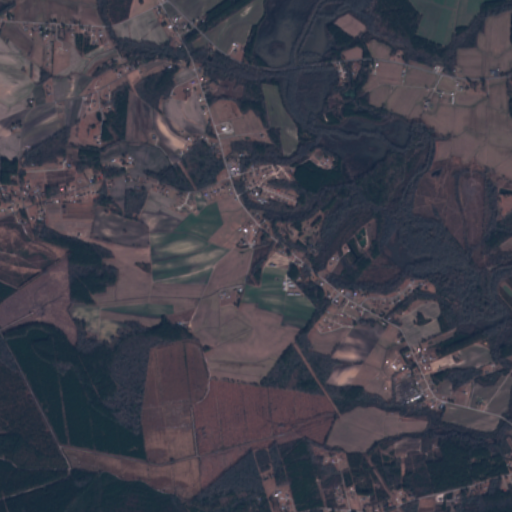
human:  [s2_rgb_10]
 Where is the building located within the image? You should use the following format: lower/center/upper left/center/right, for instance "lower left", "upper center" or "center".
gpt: The building is located in the upper left of the image.
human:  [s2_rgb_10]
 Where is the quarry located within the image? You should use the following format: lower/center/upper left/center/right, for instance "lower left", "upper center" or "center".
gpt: There is no quarry in the image.